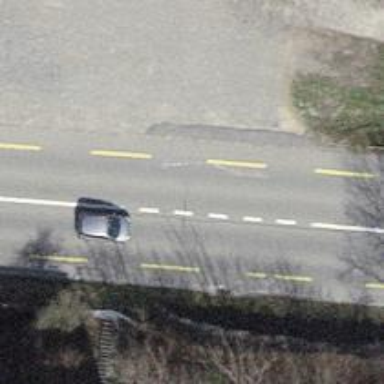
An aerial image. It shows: Primary highway with dedicated lane for cyclists.